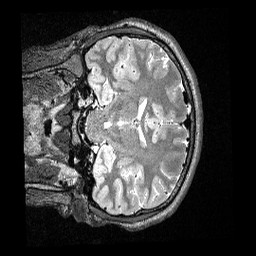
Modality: T2w
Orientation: coronal
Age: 13
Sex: male
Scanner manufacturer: siemens
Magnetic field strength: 3 T
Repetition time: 3.2 s
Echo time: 0.479 s